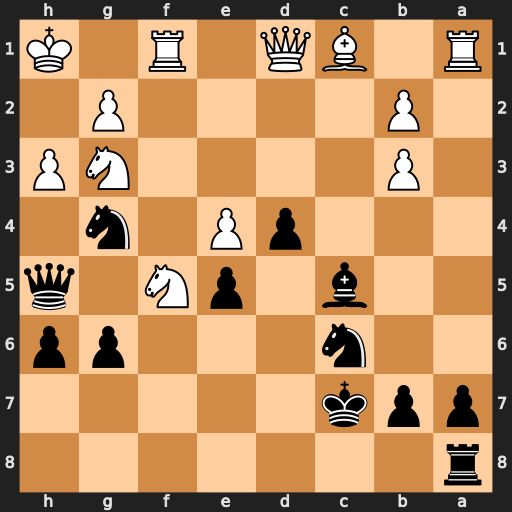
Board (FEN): r7/ppk5/2n3pp/2b1pN1q/3pP1n1/1P4NP/1P4P1/R1BQ1R1K
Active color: b
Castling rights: -
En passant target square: -
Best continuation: Nf2+ Kh2 Qxd1 Rxd1 Nxd1